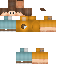
A male human skin with medium skin, wearing brown long hair dressed in a yellow tshirt and brown pants, featuring a closed mouth.